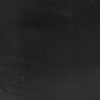
Label: not_dusty